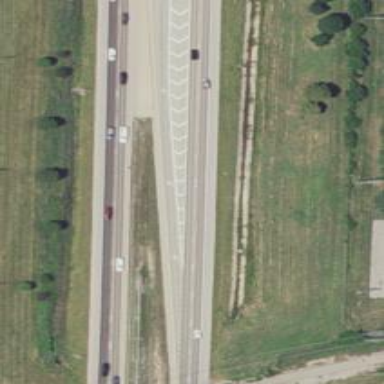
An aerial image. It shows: Road marking of gore chevron.